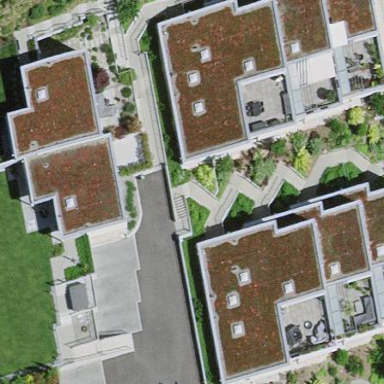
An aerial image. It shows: Terrace building.